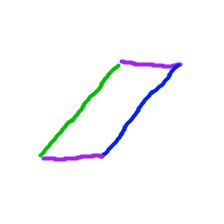
Shape: parallelogram